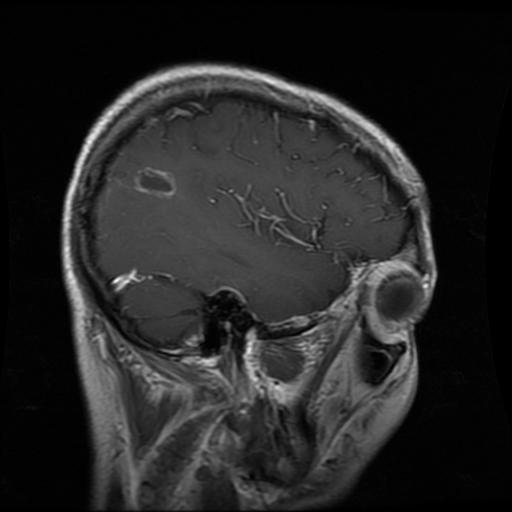
Label: glioma